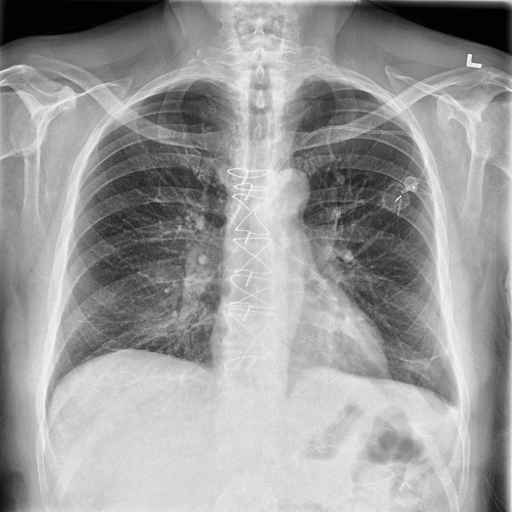
Finding: NORMAL